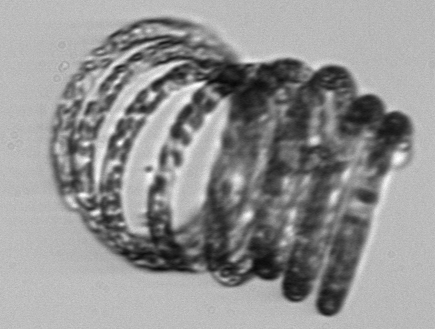
Label: Guinardia_striata